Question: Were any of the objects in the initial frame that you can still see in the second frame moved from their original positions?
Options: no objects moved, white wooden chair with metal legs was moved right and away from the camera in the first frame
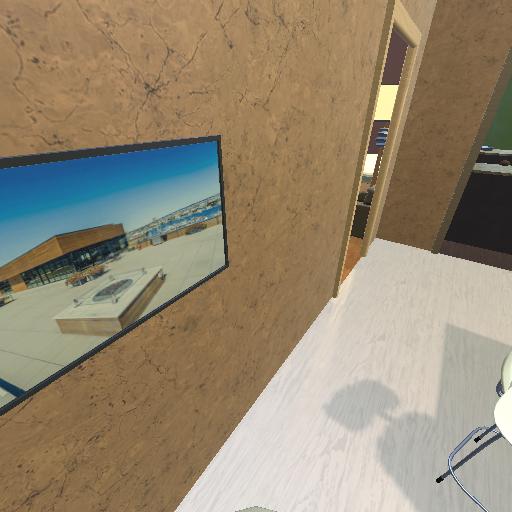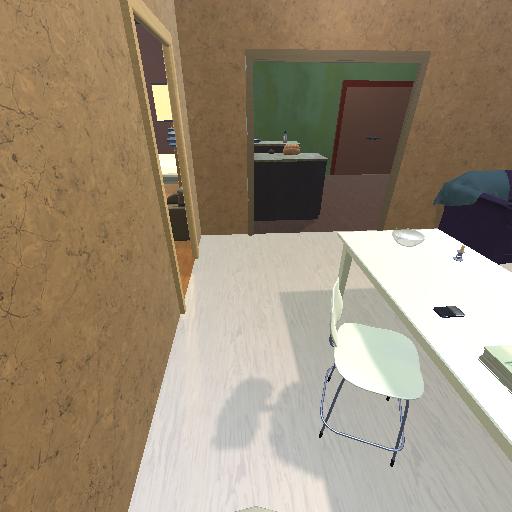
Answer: no objects moved